Interaction volume radius: 5 \u00c5
Interaction volume height: 10 \u00c5
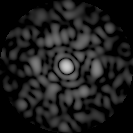
Disorder parameter: 0.8389